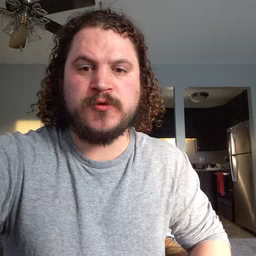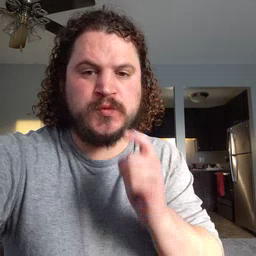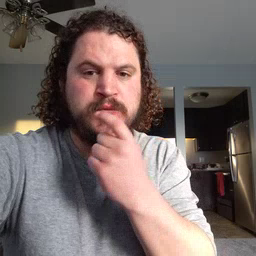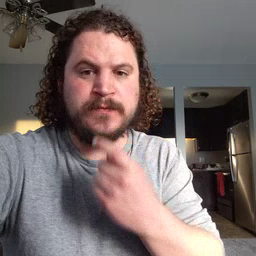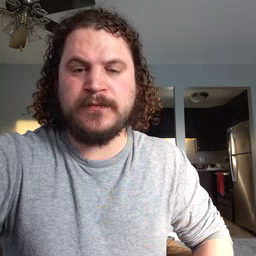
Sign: tooth